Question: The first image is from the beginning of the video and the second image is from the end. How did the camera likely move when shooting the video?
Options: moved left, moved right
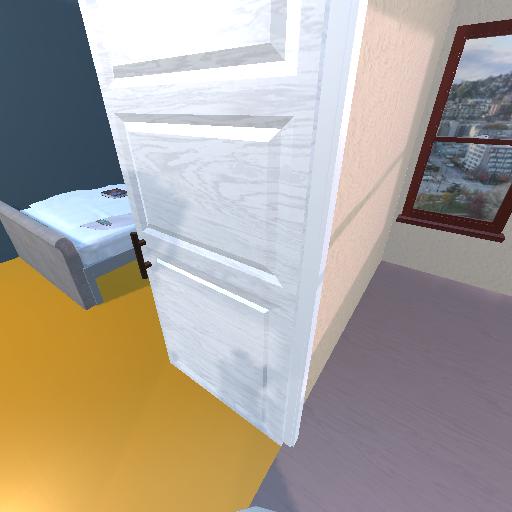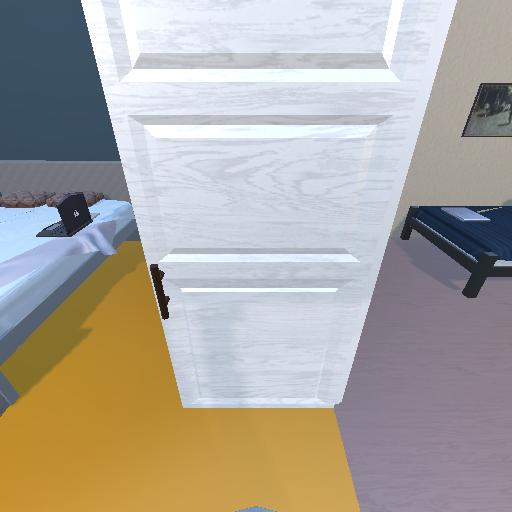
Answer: moved left